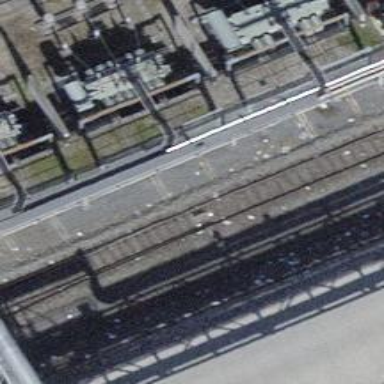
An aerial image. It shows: Railway switch.